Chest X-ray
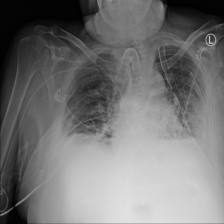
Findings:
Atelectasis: positive
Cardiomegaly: negative
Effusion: negative
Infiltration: negative
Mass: negative
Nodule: negative
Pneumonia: negative
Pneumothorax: negative
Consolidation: negative
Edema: negative
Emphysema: positive
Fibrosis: negative
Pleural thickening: negative
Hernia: negative